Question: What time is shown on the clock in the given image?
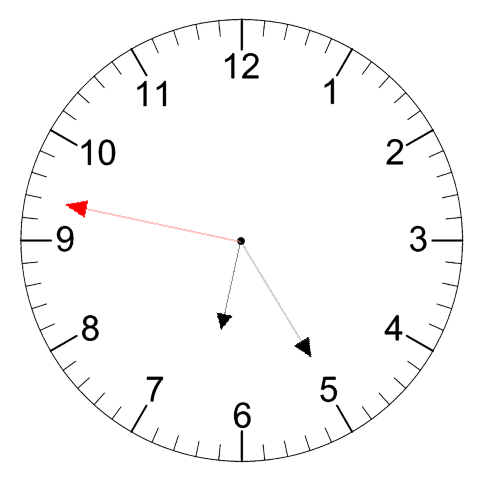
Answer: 06:24:47